Question: Please guide me about following problem.
I have two entities with relationship as shown following image

I am using latest version of RestKit with iOS 7
Now in my appDelegate i am using following mapping for "List" Entity
'''
NSDictionary *listObjectMapping = @{
@"listID" : @"listID",
@"listName" : @"listName",
@"listSyncStatus" : @"listSyncStatus"
};
RKEntityMapping *listEntityMapping = [RKEntityMapping mappingForEntityForName:@"List" inManagedObjectStore:managedObjectStore];
[listEntityMapping addAttributeMappingsFromDictionary:listObjectMapping];
listEntityMapping.identificationAttributes = @[ @"listID" ];
RKResponseDescriptor *responseDescriptor = [RKResponseDescriptor responseDescriptorWithMapping:listEntityMapping
method:RKRequestMethodGET
pathPattern:@"/api/lists"
keyPath:nil
statusCodes:RKStatusCodeIndexSetForClass(RKStatusCodeClassSuccessful)];
[objectManager addResponseDescriptor:responseDescriptor];
//Inverse mapping, to perform a POST
RKRequestDescriptor *requestDescriptor = [RKRequestDescriptor requestDescriptorWithMapping:[listEntityMapping inverseMapping]
objectClass:[List class]
rootKeyPath:nil
method:RKRequestMethodPOST];
objectManager.requestSerializationMIMEType = RKMIMETypeJSON;
[objectManager setAcceptHeaderWithMIMEType:RKMIMETypeJSON];
[RKMIMETypeSerialization registerClass:[RKNSJSONSerialization class] forMIMEType:@"application/json"];
[objectManager addRequestDescriptor:requestDescriptor];
//Inverse mapping, to perform a PUT
requestDescriptor = [RKRequestDescriptor requestDescriptorWithMapping:[listEntityMapping inverseMapping]
objectClass:[List class]
rootKeyPath:nil
method:RKRequestMethodPUT];
objectManager.requestSerializationMIMEType = RKMIMETypeJSON;
[objectManager setAcceptHeaderWithMIMEType:RKMIMETypeJSON];
[RKMIMETypeSerialization registerClass:[RKNSJSONSerialization class] forMIMEType:@"application/json"];
[objectManager addRequestDescriptor:requestDescriptor];
'''
and using following mapping for my Task object
'''
NSDictionary *taskObjectMapping = @{
@"listID" : @"listID",
@"taskID" : @"taskID",
@"taskName" : @"taskName",
@"taskCompletionStatus" : @"taskCompletionStatus",
@"taskSyncStatus" : @"taskSyncStatus"
};
RKEntityMapping *taskEntityMapping = [RKEntityMapping mappingForEntityForName:@"Task" inManagedObjectStore:managedObjectStore];
[taskEntityMapping addAttributeMappingsFromDictionary:taskObjectMapping];
taskEntityMapping.identificationAttributes = @[ @"taskID" ];
RKResponseDescriptor *taskResponseDescriptor = [RKResponseDescriptor responseDescriptorWithMapping:taskEntityMapping
method:RKRequestMethodGET
pathPattern:@"/api/list/:id"
keyPath:nil
statusCodes:RKStatusCodeIndexSetForClass(RKStatusCodeClassSuccessful)];
[objectManager addResponseDescriptor:taskResponseDescriptor];
//Inverse mapping, to perform a POST
RKRequestDescriptor *taskRequestDescriptor = [RKRequestDescriptor requestDescriptorWithMapping:[taskEntityMapping inverseMapping]
objectClass:[Task class]
rootKeyPath:nil
method:RKRequestMethodPOST];
objectManager.requestSerializationMIMEType = RKMIMETypeJSON;
[objectManager setAcceptHeaderWithMIMEType:RKMIMETypeJSON];
[RKMIMETypeSerialization registerClass:[RKNSJSONSerialization class] forMIMEType:@"application/json"];
[objectManager addRequestDescriptor:taskRequestDescriptor];
//Inverse mapping, to perform a PUT
taskRequestDescriptor = [RKRequestDescriptor requestDescriptorWithMapping:[taskEntityMapping inverseMapping]
objectClass:[Task class]
rootKeyPath:nil
method:RKRequestMethodPUT];
objectManager.requestSerializationMIMEType = RKMIMETypeJSON;
[objectManager setAcceptHeaderWithMIMEType:RKMIMETypeJSON];
[RKMIMETypeSerialization registerClass:[RKNSJSONSerialization class] forMIMEType:@"application/json"];
[objectManager addRequestDescriptor:taskRequestDescriptor];
'''
Now my question is how to add relationship mapping between these two entites ?
What would be proper way ?
If i use i use following line of code
'''
[taskEntityMapping addPropertyMapping:[RKRelationshipMapping relationshipMappingFromKeyPath:@"list.listID"
toKeyPath:@"listID"
withMapping:listEntityMapping]];
'''
a runtime error occurs saying ""
and if i use this
'''
[listEntityMapping addPropertyMapping:[RKRelationshipMapping relationshipMappingFromKeyPath:@"listID"
toKeyPath:@"list.listID"
withMapping:taskEntityMapping]];
'''
app crashes with this error
and if i omit the above code and try to get listID from relationship
'''
task.list.listID
'''
it gives me "0". Can anyone tell me what exactly am i doing wrong or what should i do to accomplish above task. I can give more details on this if needed.
but my request to all list returns following json
'''
GET www.mydomain.com/api/lists
[
{"listID":"42","listName":"List 4","listSyncStatus":"1"},
{"listID":"41","listName":"List 3","listSyncStatus":"1"},
{"listID":"40","listName":"List 2","listSyncStatus":"1"}
]
'''
and request to single list will return its task as follows
'''
GET www.mydomain.com/api/list/42
[
{"taskID":"22","listID":"42","taskName":"Task 2","taskSyncStatus":"1","taskCompletionStatus":"1"},
{"taskID":"21","listID":"42","taskName":"Task 1","taskSyncStatus":"1","taskCompletionStatus":"1"}
]
'''
i.e there is no cascading relationship in returned in json. is this wrong way or what am i missing here ?
It turns out i was returning wrong json i.e. the returned json has no relationship in it while the iOS model has a relationship "tasks" so i edited my rest api to return correct nested json which is like below
'''
[ { "listID" : "96",
"listName" : "List 1",
"listSyncStatus" : "1",
"tasks" : [ { "taskCompletionStatus" : "1",
"taskID" : "67",
"taskName" : "Task 2",
"taskSyncStatus" : "1"
},
{ "taskCompletionStatus" : "1",
"taskID" : "66",
"taskName" : "Task 1",
"taskSyncStatus" : "1"
}
]
},
{ "listID" : "97",
"listName" : "List 2",
"listSyncStatus" : "1",
"tasks" : [ { "taskCompletionStatus" : "1",
"taskID" : "69",
"taskName" : "Task 1",
"taskSyncStatus" : "1"
},
{ "taskCompletionStatus" : "1",
"taskID" : "68",
"taskName" : "Task 1",
"taskSyncStatus" : "1"
}
]
}
]
'''
after returning above nested json, everything works like charm, specially this line
'''
[listEntityMapping addPropertyMapping:[RKRelationshipMapping relationshipMappingFromKeyPath:@"tasks"
toKeyPath:@"tasks"
withMapping:taskEntityMapping]];
'''
Hope this helps grasping relationship concepts for people like me out there.
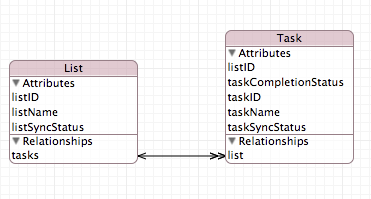
Answer: You modal diagram shows that you have relationship (One list has many tasks).
As far as i know, in this case you need to add relationship mapping on entity only, no need on entity. Also for relationship, you don't need to add 'list' relationship under 'Task' entity.
Your entities relationship should look like this

So try following
'''
[listEntityMapping addPropertyMapping:[RKRelationshipMapping relationshipMappingFromKeyPath:@"YOUR_JSON_KEYPATH_HERE" toKeyPath:@"tasks" withMapping: taskEntityMapping]];
'''
In above method
'FromKeyPath parameter' should be the name of your 'JSON key' where the relationship starts.
'toKeyPath parameter' should be the 'relationship name' that you have mentioned in Entity diagram. i.e; 'tasks'.
'withMapping' should be the mapping of many entity. In you case 'taskEntityMapping'
Hope this fix the issue.